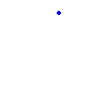
Particle: proton